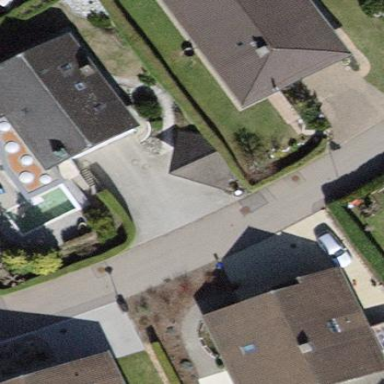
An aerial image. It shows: Detached building with gabled roof.